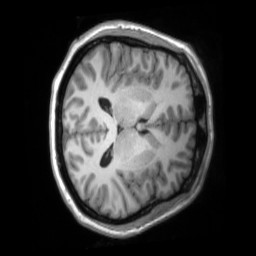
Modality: T1w
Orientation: axial
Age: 35
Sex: female
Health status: ill
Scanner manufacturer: siemens
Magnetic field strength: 3 T
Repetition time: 2.2 s
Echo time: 0.00157 s